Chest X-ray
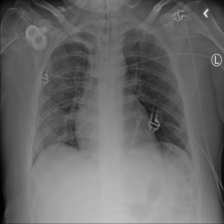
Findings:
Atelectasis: negative
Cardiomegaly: negative
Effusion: negative
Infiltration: negative
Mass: negative
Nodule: negative
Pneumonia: negative
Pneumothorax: negative
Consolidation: positive
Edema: negative
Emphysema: negative
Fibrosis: negative
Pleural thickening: negative
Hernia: negative